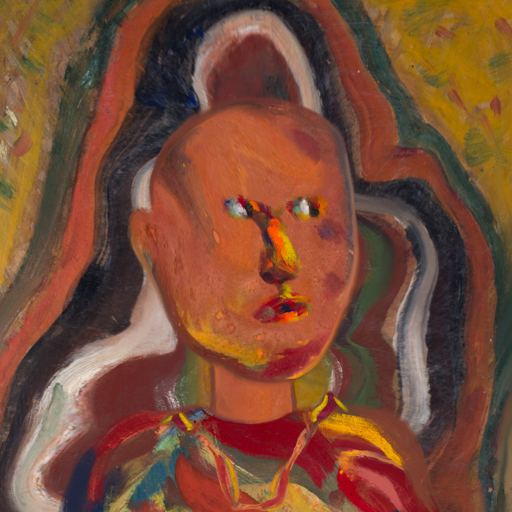
Background: AfterRaid, Head And Neck Side: Mother_And_Son_Son, Face Side: An_Impression, Bust: Mother_And_Son_Son, Hair Side: Blank, Head Accessory: Blank, Second Necklace: Gypsy_Mother_1, Necklace: Blank, Baby: Blank